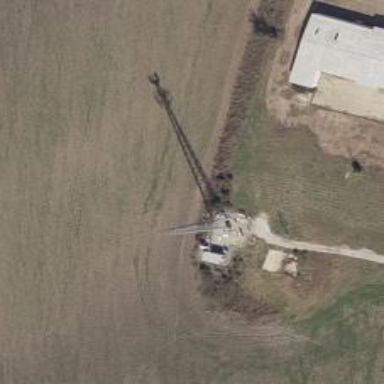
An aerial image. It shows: Communications tower of type communication.